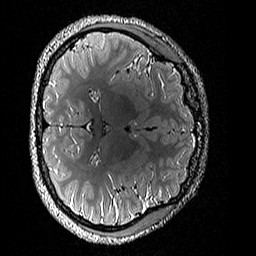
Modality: T2w
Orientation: axial
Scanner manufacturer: siemens
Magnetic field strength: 3 T
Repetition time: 3.2 s
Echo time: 0.428 s